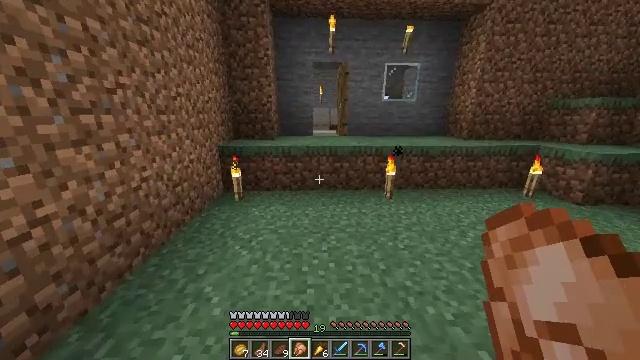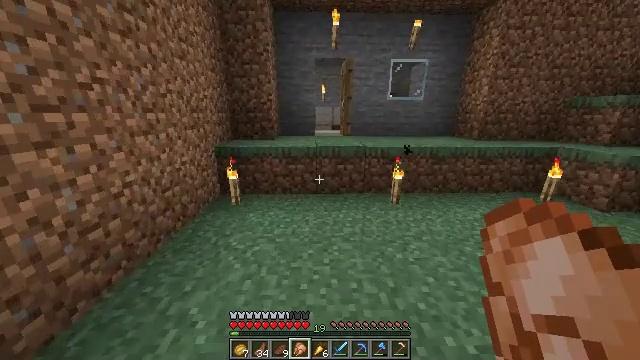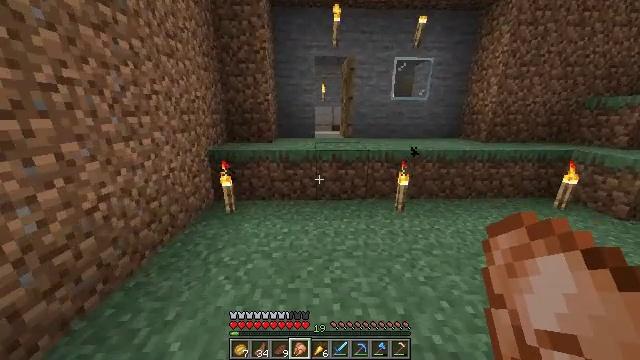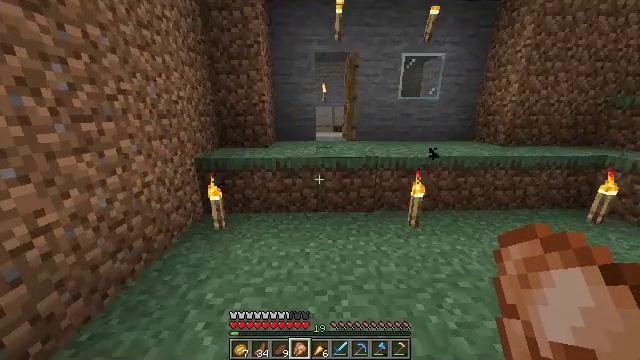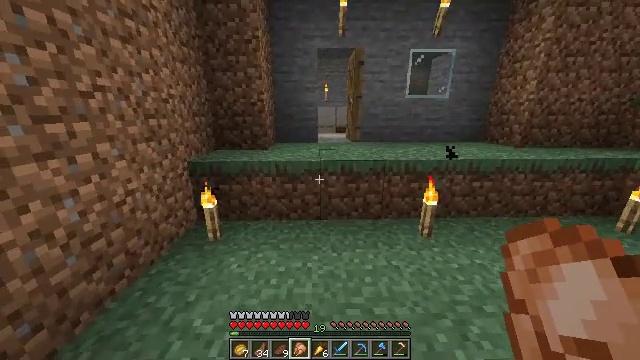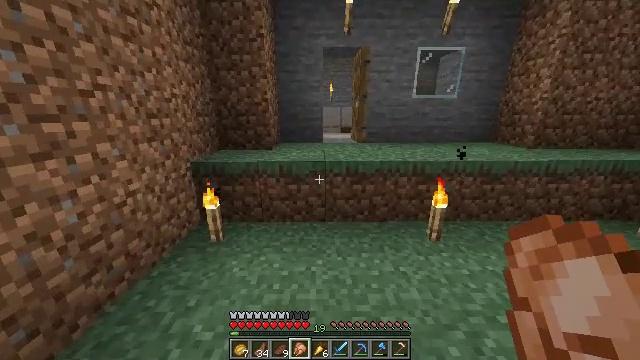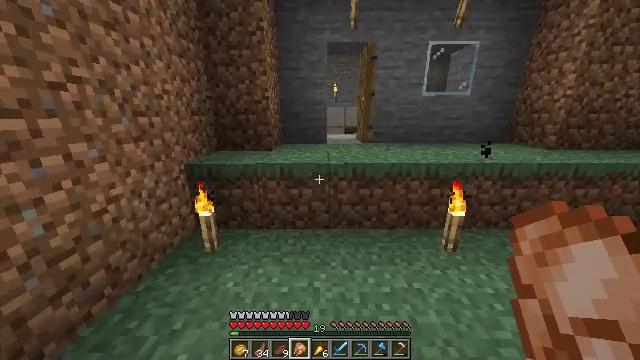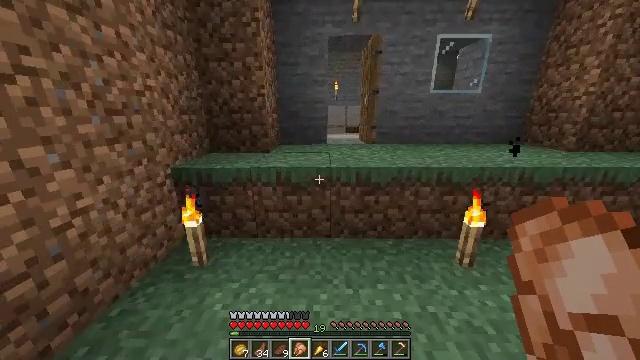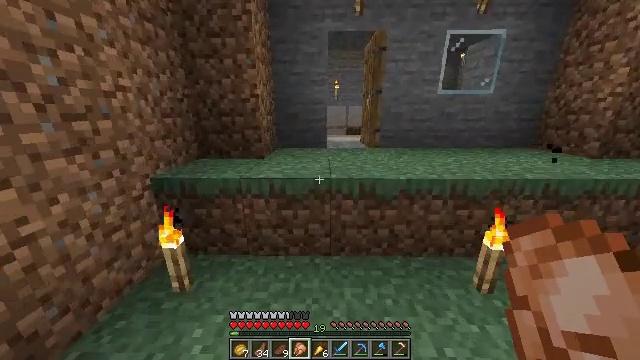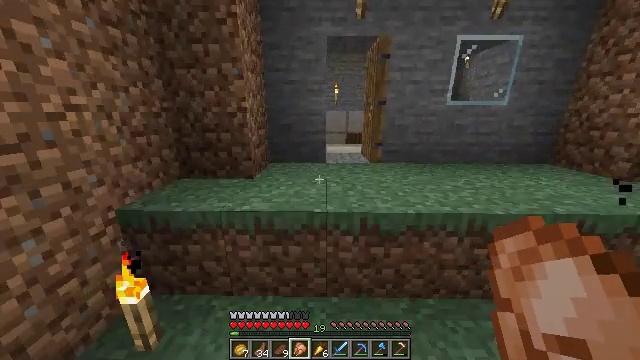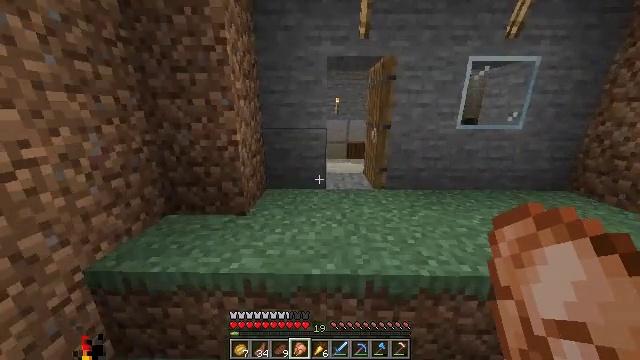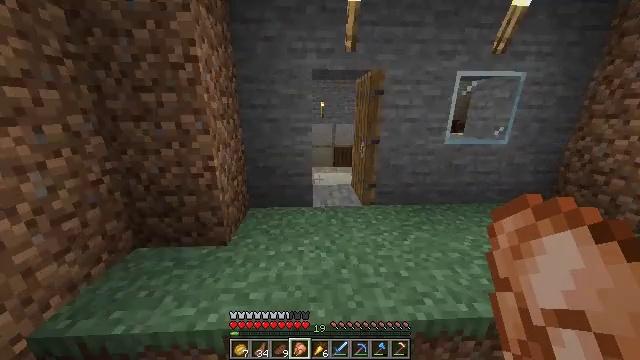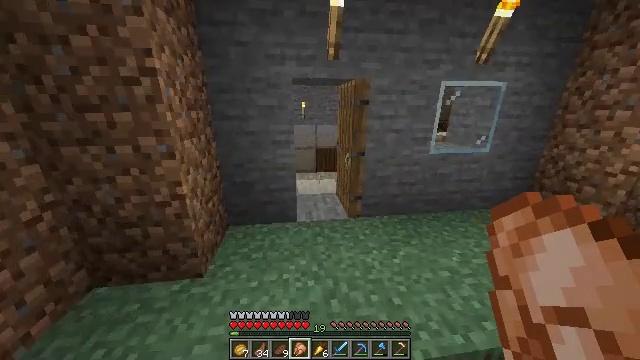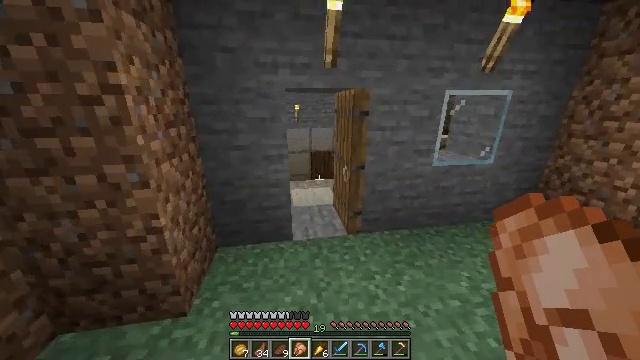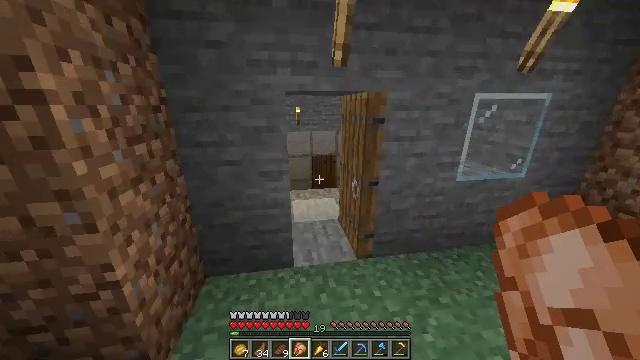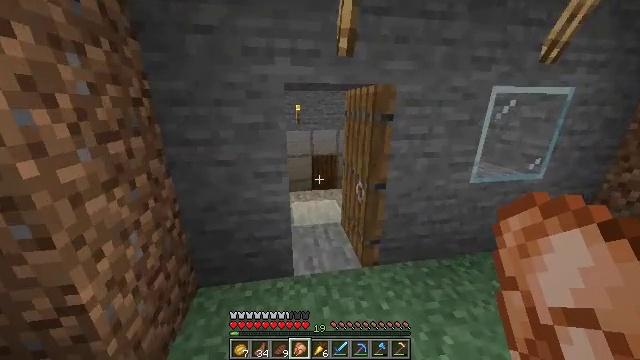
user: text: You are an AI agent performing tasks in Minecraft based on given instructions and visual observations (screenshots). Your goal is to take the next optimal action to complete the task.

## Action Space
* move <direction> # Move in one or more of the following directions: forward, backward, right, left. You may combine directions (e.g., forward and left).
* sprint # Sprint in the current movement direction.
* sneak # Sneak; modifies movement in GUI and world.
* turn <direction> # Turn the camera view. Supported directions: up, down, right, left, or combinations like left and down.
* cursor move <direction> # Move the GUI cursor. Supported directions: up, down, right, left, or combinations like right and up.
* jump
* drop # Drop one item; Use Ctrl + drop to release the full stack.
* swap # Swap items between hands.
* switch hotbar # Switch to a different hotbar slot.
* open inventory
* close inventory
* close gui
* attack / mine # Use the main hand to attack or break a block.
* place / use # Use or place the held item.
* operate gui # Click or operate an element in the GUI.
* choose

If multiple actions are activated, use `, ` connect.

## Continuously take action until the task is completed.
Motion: motion action
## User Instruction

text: Collect wheat crops.
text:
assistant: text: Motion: move forward
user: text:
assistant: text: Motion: move forward
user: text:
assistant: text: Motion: move forward
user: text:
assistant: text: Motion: move forward
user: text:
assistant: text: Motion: move forward, turn left
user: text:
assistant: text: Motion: move forward
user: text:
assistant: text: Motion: move forward
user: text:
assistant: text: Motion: move forward
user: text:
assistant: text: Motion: move forward, jump
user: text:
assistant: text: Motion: move forward, jump
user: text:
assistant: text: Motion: move forward, turn right, jump
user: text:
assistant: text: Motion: move forward, turn right and down, jump
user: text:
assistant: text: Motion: move forward, turn right, jump
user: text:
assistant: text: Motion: move forward, jump
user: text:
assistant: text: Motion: move forward
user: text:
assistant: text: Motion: move forward
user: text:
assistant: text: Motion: move forward and move right
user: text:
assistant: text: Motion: move forward and move right
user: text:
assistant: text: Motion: move forward and move right, turn left
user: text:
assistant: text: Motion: move forward, turn left
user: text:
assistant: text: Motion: move forward, turn left
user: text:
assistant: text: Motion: move forward, sprint, turn left
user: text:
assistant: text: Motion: move forward, sprint
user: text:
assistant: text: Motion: move forward, sprint
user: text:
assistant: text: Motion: move forward, sprint
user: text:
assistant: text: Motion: move forward
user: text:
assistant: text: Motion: move forward
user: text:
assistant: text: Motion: move forward
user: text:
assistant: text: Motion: move forward
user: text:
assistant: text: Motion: move forward